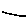
Label: line